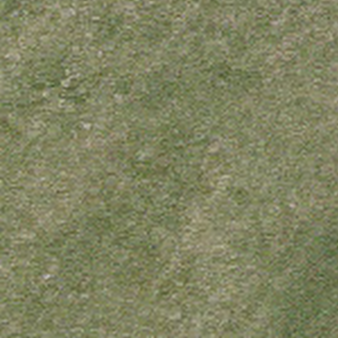
Label: other